Field crop: maize
Growth stage: 2
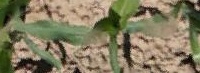
Species: maize